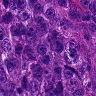
Metastatic tissue present: yes